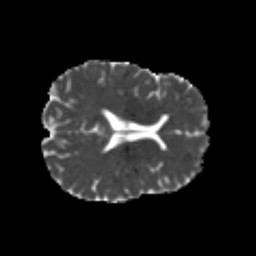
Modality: MD
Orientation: axial
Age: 26
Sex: male
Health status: healthy
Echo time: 0.074 s